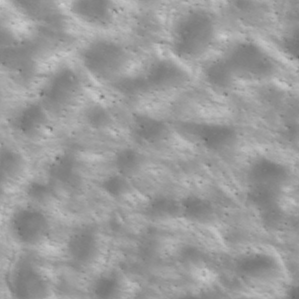
Label: non_frost